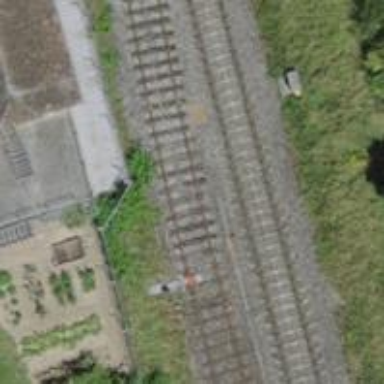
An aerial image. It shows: Railway with electrified contact lines.